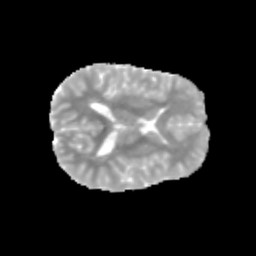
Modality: MD
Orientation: axial
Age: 12
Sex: male
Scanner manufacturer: siemens
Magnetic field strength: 3 T
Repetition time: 3.8 s
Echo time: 0.07 s